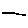
Label: line